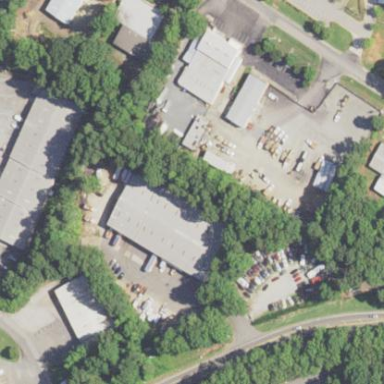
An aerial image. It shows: Commercial building.